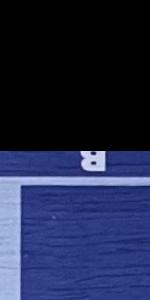
Label: Empty